Question: When adding controllers to a storyboard, they show randomly in the storyboard sidebar list. Is there a way to reorder controllers to be in a preferred sequence?
Here is a screenshot of the problem:

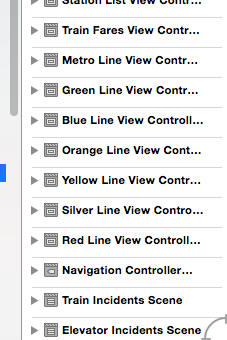
Answer: I suggest you to use more storyboards. There are many articles around listing the benefits. And even libraries to allow cross storyboard segues if you really need them.
Among the advantages, better overall view, semantical separation of different 'stories', more lightweight storyboards for older machines or interface builders, smaller ones for little screens of a laptop, so much better for git and code collaboration and no overhead, nor relevant cons (mostly).
<URL>